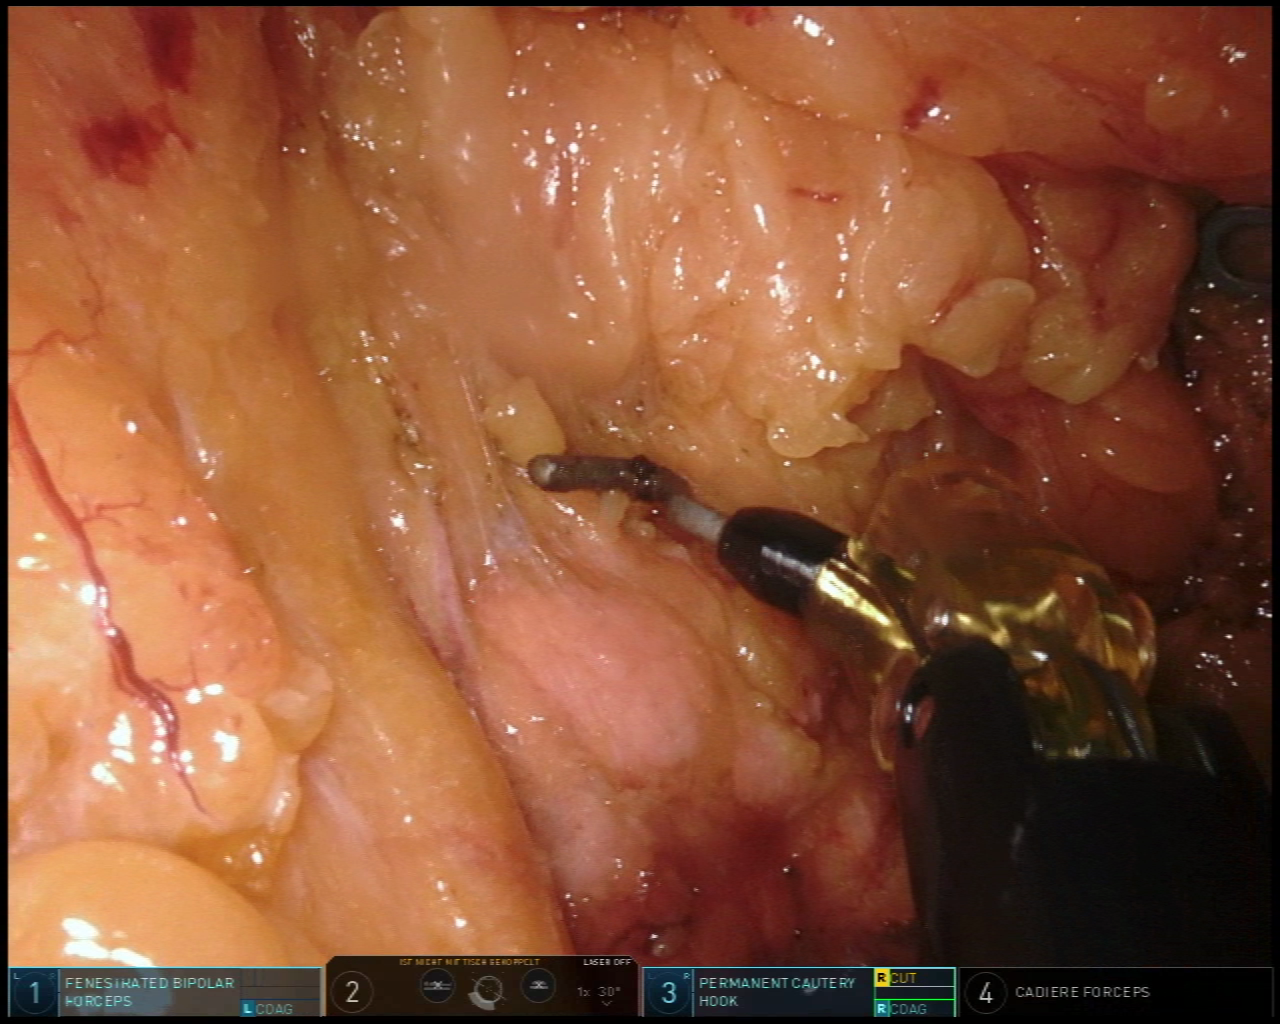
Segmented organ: pancreas
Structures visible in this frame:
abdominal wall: no
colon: no
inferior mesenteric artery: no
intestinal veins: no
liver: no
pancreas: yes
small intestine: no
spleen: no
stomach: no
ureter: no
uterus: no
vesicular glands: no